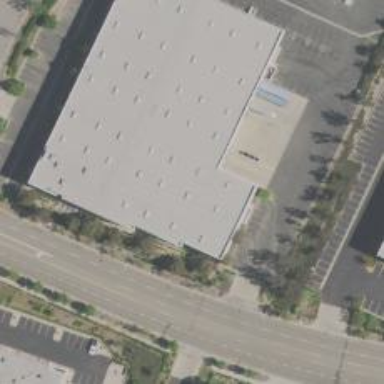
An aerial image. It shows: Warehouse building.